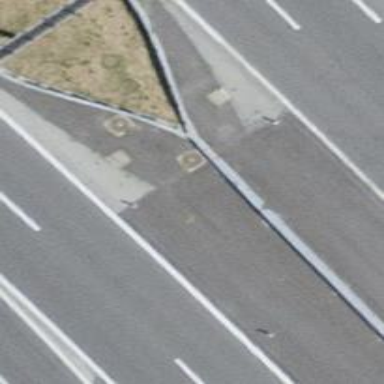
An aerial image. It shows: Bollard.